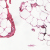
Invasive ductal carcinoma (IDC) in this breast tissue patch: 0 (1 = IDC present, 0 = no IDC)